Question: I have a situation where i need to create a left panel. My manager says that this should be like the one used in application on Google TV device, which initially shows only the icons and expands over the contents to the right to show the icon's text too when it gets focus.
I want tabs to be like in the following image (the white boxes are my links and red ractangle is my left panel):

<URL>
My requirements for the left panel are:
1. It should expand over the right side portion when any of its link is focussed. I thing the animation the width should not be difficult. But how would i know that a control is Left Panel got/lost focus
2. A seperate activity is loaded into a FrameLayout on right side when any of the link is clicked in left panel... I have also done it too using a workaround. But i would prefer to know some decent good approach.
3. The left panel should decrease in width and should hide the icon's text when the user focuses the loaded activity by pressing the RIGHT D-PAD button.
4. I must be freely able to navigate using KEYBOARD between Left panel and child activity controls that is loaded in the container FrameLayout. This is because my application is for Google TV where users would preffer navigation using D-Pad. this is the main issue i am facing... as i am unable to navigate from a child control to its parent's neighbor control
To have all the above mentioned points, i looked at the TabHost but could not find a way to make it look like the one i need.
I also have seen <URL> but its vertical tabs fills all the vertically available space and there placement is not controlable for me, i need more like a left panel like structure where i can place links at any place i want. So this also failed.
Now i decided to create one myself.
I am doing it the following way:
1. main.xml contains a FrameLayout at root that holds FrameLayout for holding activities -- i have set its margin from left so that the next left panel would fit in that space & when would cover the frame instean of going under it when i animate the panel's size RelativeLayout for holding left panel items.
'''
<?xml version="1.0" encoding="utf-8"?>
<FrameLayout xmlns:android="http://schemas.android.com/apk/res/android"
android:layout_width="fill_parent"
android:layout_height="fill_parent">
<!--
THIS First TabHost IS NOT USED AT ALL.
I JUST PUT IT HERE AS THE underlying TabActivity required it and was giving me error.
You can see its visibility is set to GONE.
You can just minimize it and forget it as its a silly Workaround.
and help me if you know of some better way
-->
<TabHost
xmlns:android="http://schemas.android.com/apk/res/android"
android:id="@android:id/tabhost"
android:layout_width="match_parent"
android:layout_height="match_parent"
android:visibility="gone" >
<LinearLayout
android:layout_width="fill_parent"
android:layout_height="fill_parent"
android:orientation="horizontal" >
<TabWidget
android:id="@android:id/tabs"
android:layout_width="100dp"
android:layout_height="fill_parent"
android:layout_weight="0"
android:orientation="vertical" />
<FrameLayout
android:id="@android:id/tabcontent"
android:layout_width="fill_parent"
android:layout_height="0dip"
android:layout_weight="1" />
</LinearLayout>
</TabHost>
<!--
Activities are loaded here in this frame.
Its margin from Left is set to 150dp to have space.
Its placed on the first place as the second RelativeLayout would be used as Left Panel.
-->
<FrameLayout
android:id="@+id/container"
android:layout_width="fill_parent"
android:layout_height="fill_parent"
android:layout_marginLeft="150dp"
android:nextFocusLeft="@+id/leftpanel"
android:background="#CCAAAA" >
</FrameLayout>
<!--
Left Panel holding links/buttons etc to load a separate activity in above FrameLayout
-->
<RelativeLayout
android:id="@+id/leftpanel"
android:layout_width="200dp"
android:layout_height="fill_parent"
android:background="#33FAFAFA"
android:focusable="True"
android:orientation="vertical" >
<Button
android:id="@+id/btnArtists"
android:layout_width="fill_parent"
android:layout_height="wrap_content"
android:text="Artists" >
</Button>
<Button
android:id="@+id/btnAlbum"
android:layout_width="fill_parent"
android:layout_height="wrap_content"
android:layout_below="@+id/btnArtists"
android:text="Album" >
</Button>
<Button
android:id="@+id/btnLogin"
android:layout_width="fill_parent"
android:layout_height="wrap_content"
android:layout_alignParentBottom="True"
android:text="Login" >
</Button>
</RelativeLayout>
'''
'''
public class TestActivity extends TabActivity {
FrameLayout container;
Intent artistsIntent;
Intent albumsIntent;
/** Called when the activity is first created. */
public void onCreate(Bundle savedInstanceState) {
super.onCreate(savedInstanceState);
setContentView(R.layout.main);
container = (FrameLayout)findViewById(R.id.container);
artistsIntent = new Intent().setClass(this, ArtistsActivity.class);
albumsIntent = new Intent().setClass(this, AlbumsActivity.class);
Button btnArtist = (Button)findViewById(R.id.btnArtists);
btnArtist.setOnClickListener(new OnClickListener() {
public void onClick(View v) {
container.removeAllViews();
View view = getLocalActivityManager().startActivity("ArtistsActivity",
new Intent(getApplicationContext(), ArtistsActivity.class).addFlags(Intent.FLAG_ACTIVITY_CLEAR_TOP)).getDecorView();
container.addView(view);
}
});
Button btnlbum = (Button)findViewById(R.id.btnAlbum);
btnlbum.setOnClickListener(new OnClickListener() {
public void onClick(View v) {
container.removeAllViews();
View view = getLocalActivityManager().startActivity("AlbumsActivity",
new Intent(getApplicationContext(), AlbumsActivity.class).addFlags(Intent.FLAG_ACTIVITY_CLEAR_TOP)).getDecorView();
container.addView(view);
}
});
}
}
'''
As you can see that the main TestActivity is a which provides the functionality for implementing tabs. I extended my activity from because , according to my knowledge, this was the only way to add an activity to a FrameLayout as a child view.
This also forced me to have a with that specific name. so i added it and set its visibility to to make it stop complaining. ... .. BUT i would not be here if i knew some proper way... so help me if there is some better way to do it.
Another issue with my current test project is that when i focus a button in a child activity that is loaded in a using Right arrow key .. I can not focus back on the buttons in Left Panel using keyboard key...
HOW TO DO IT????????????
<URL>
Your help is greatly appreciated.
So Help me.
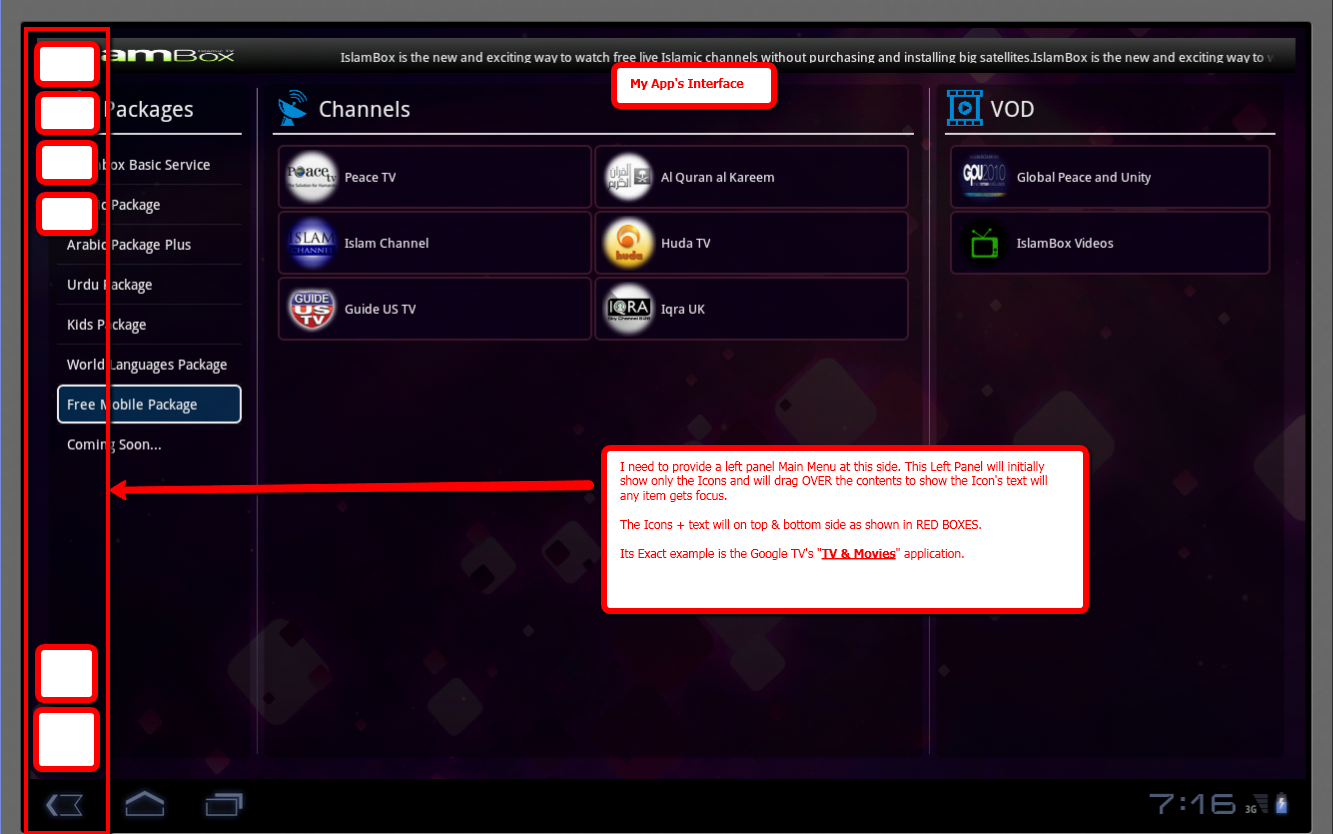
Answer: If I'm not mistaken, you're looking for the <URL> provided by Google just for such purpose.
Also see the provided <URL>.